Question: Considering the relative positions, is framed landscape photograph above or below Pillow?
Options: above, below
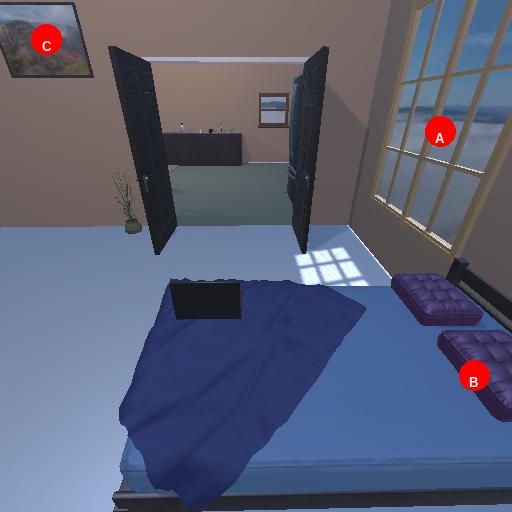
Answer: above